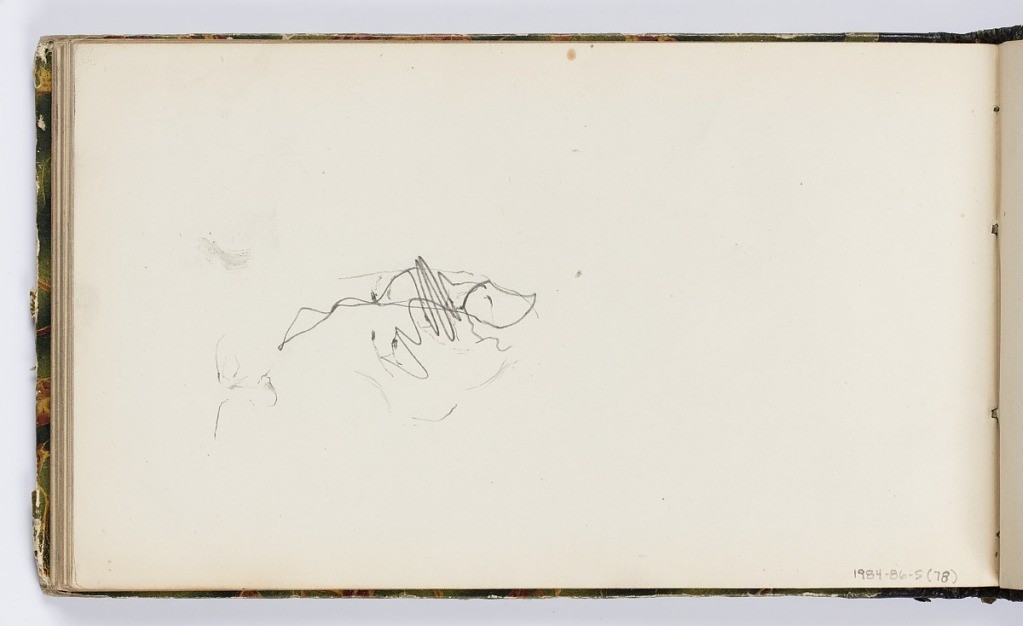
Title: Sketchbook Page
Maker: Kenyon Cox, American, 1856–1919
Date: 1875
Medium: Graphite on paper
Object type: Sketchbook folio
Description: Sketch of a face, cancelled out.